Field crop: tomato
Growth stage: 1
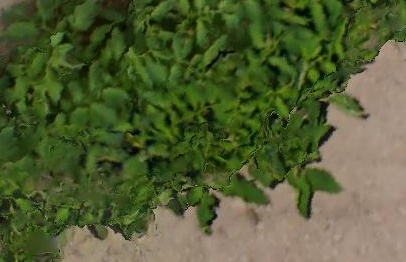
Species: tomato